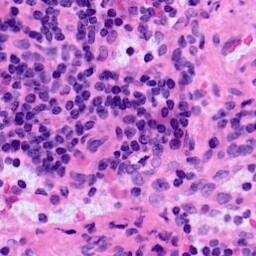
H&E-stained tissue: LymphNode